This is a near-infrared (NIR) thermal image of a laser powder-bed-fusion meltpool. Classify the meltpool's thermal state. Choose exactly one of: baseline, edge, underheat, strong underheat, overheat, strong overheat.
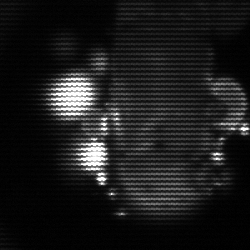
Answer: strong underheat